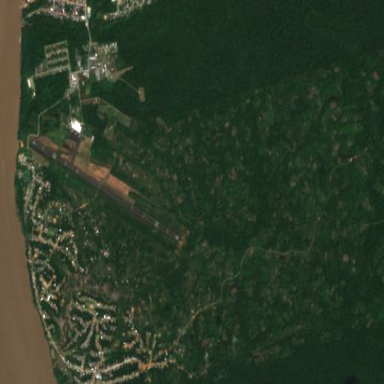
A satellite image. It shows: Image of runway at airport.